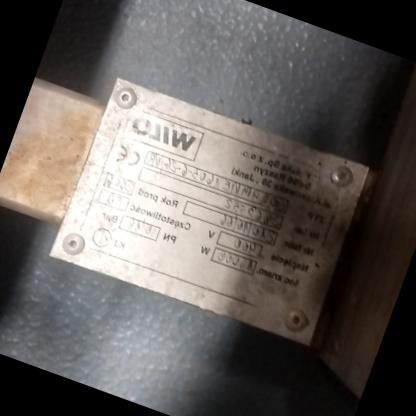
Klasa: tabliczka-znamionowa